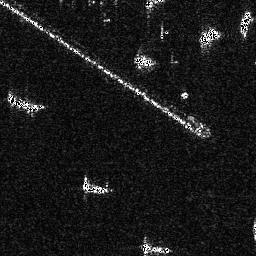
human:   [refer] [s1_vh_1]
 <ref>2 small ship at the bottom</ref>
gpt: <box>[[31, 70, 41, 75, 0]], [[54, 94, 65, 99, 0]]</box>

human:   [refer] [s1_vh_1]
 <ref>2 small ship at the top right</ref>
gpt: <box>[[92, 3, 98, 12, 0]], [[77, 9, 85, 17, 0]]</box>

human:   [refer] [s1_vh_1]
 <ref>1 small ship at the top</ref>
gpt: <box>[[51, 20, 60, 26, 0]]</box>